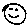
Label: smiley face